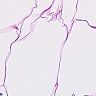
Metastatic tissue present: no